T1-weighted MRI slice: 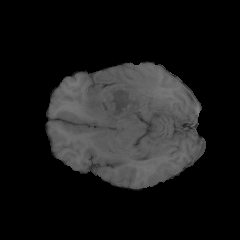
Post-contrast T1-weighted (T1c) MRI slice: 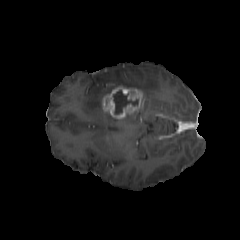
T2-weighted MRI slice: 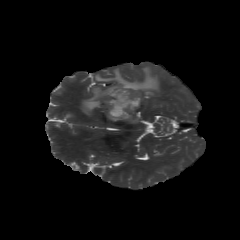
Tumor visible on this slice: yes